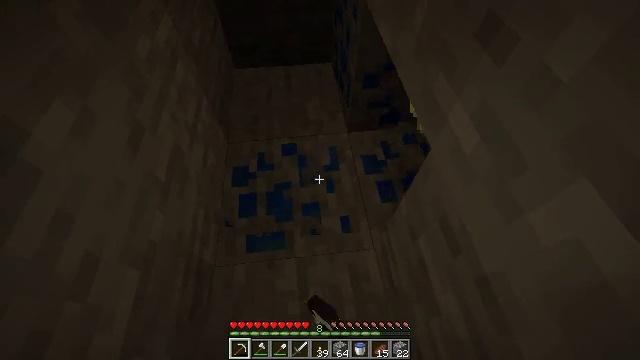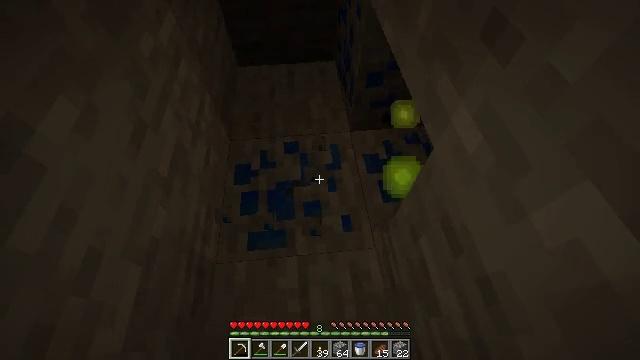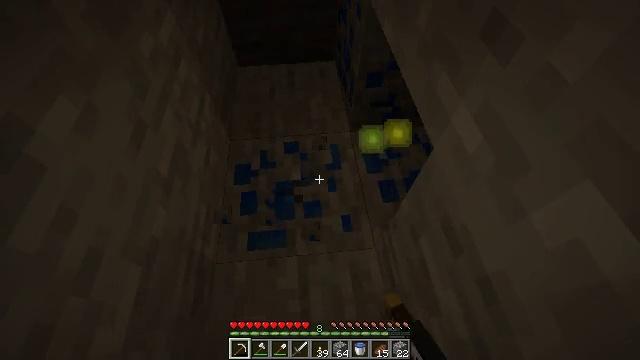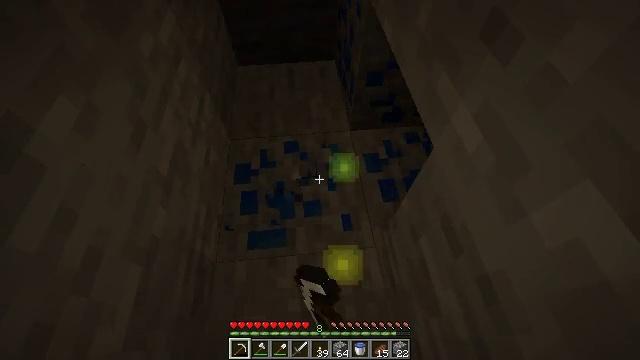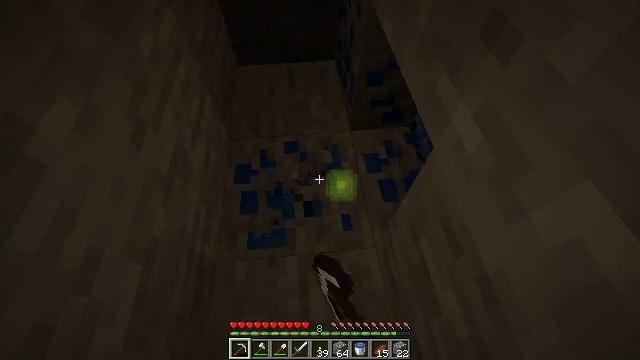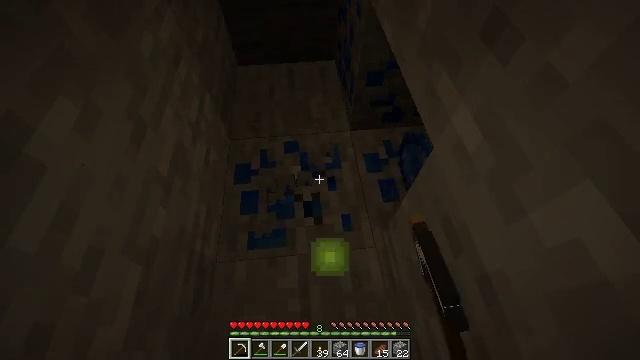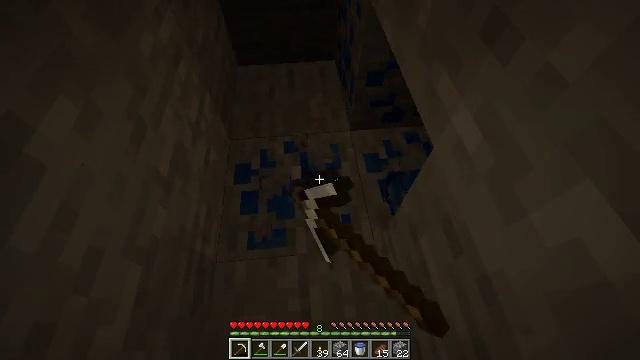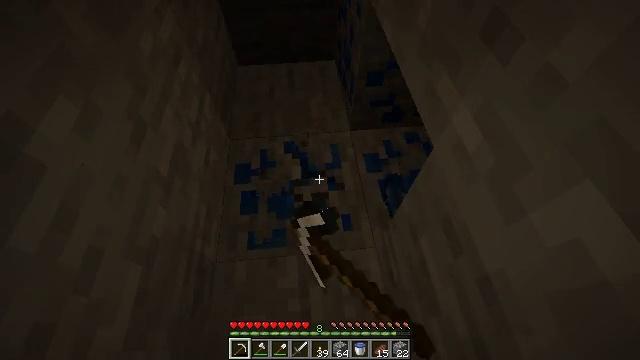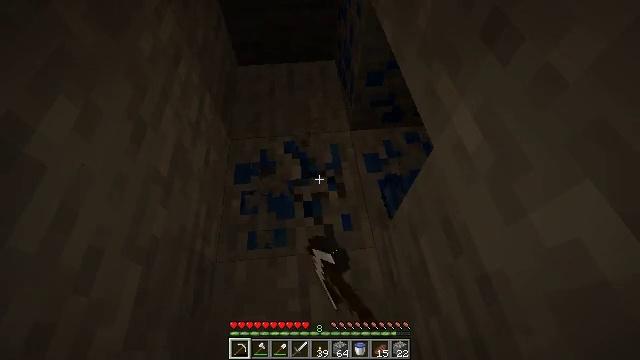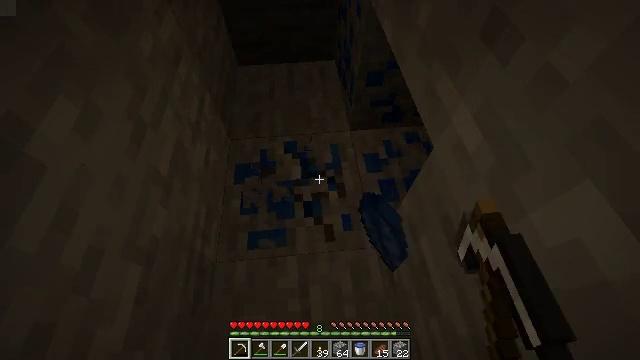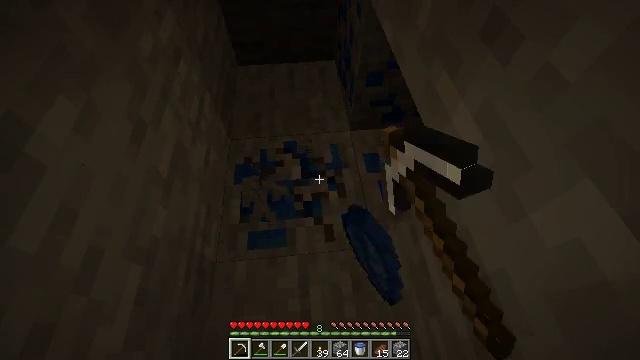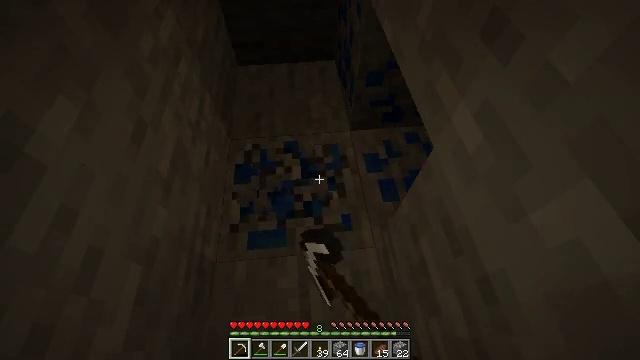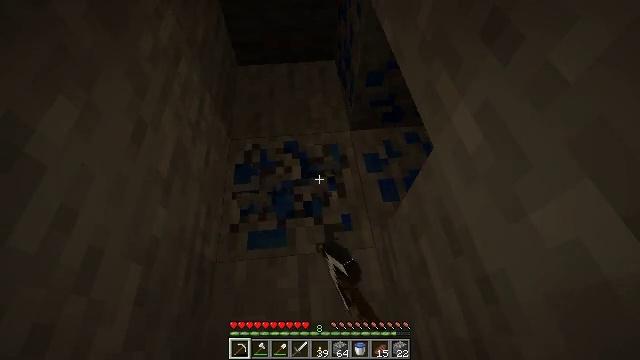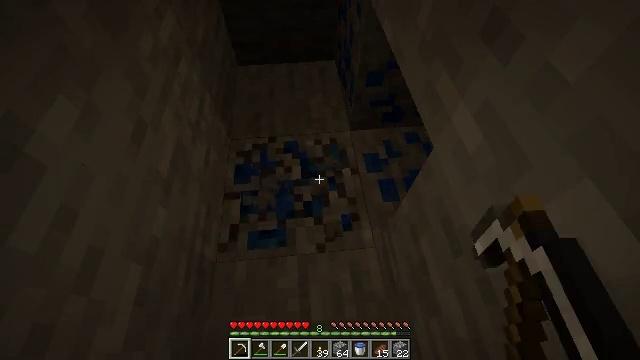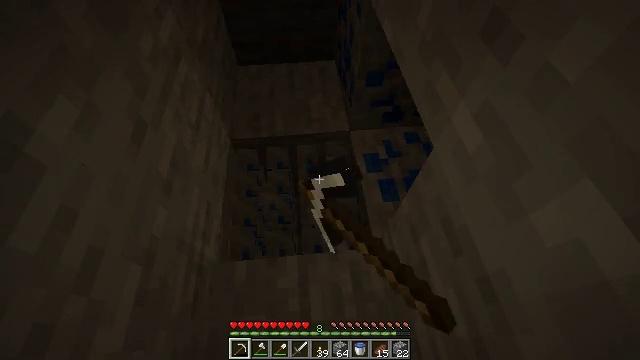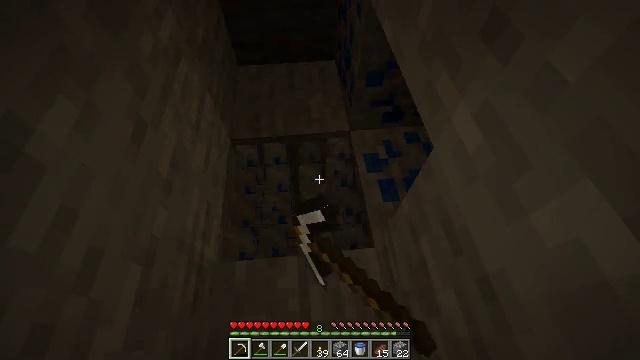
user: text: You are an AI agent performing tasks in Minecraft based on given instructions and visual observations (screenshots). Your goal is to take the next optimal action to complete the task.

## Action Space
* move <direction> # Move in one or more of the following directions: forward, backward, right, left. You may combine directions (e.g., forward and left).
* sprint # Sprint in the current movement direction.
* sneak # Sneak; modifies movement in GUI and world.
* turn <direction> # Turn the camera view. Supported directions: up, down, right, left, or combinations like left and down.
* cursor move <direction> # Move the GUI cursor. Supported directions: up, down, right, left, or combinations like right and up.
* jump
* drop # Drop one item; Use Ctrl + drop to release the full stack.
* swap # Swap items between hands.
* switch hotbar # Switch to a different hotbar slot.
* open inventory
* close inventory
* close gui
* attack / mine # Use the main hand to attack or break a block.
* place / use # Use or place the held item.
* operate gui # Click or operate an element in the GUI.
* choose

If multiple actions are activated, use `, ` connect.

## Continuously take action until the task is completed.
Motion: motion action
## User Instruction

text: Collect lapis ore for enchanting.
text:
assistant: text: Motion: attack / mine
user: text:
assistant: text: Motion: attack / mine
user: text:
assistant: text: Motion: attack / mine
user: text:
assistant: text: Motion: attack / mine
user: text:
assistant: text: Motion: attack / mine
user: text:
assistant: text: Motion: attack / mine
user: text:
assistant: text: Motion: attack / mine
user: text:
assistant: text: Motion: attack / mine
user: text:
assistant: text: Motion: attack / mine
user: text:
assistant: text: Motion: attack / mine
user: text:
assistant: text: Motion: attack / mine
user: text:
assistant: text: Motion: attack / mine
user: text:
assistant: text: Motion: attack / mine
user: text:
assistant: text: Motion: attack / mine
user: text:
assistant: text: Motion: attack / mine
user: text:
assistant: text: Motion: attack / mine
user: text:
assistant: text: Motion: attack / mine
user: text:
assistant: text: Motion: turn right, attack / mine
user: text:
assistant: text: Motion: turn right, attack / mine
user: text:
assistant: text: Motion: turn right and up, attack / mine
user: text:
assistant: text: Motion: turn right and up, attack / mine
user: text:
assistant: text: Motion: turn right, attack / mine
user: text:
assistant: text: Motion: attack / mine
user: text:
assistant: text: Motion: attack / mine
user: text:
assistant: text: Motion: attack / mine
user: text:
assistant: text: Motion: attack / mine
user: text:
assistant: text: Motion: attack / mine
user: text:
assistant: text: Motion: attack / mine
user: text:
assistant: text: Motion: attack / mine
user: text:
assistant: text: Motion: attack / mine